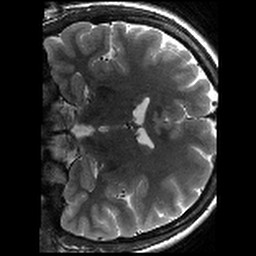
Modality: T2w
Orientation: coronal
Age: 19
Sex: female
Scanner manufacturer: siemens
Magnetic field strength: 3 T
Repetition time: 8.02 s
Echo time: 0.08 s